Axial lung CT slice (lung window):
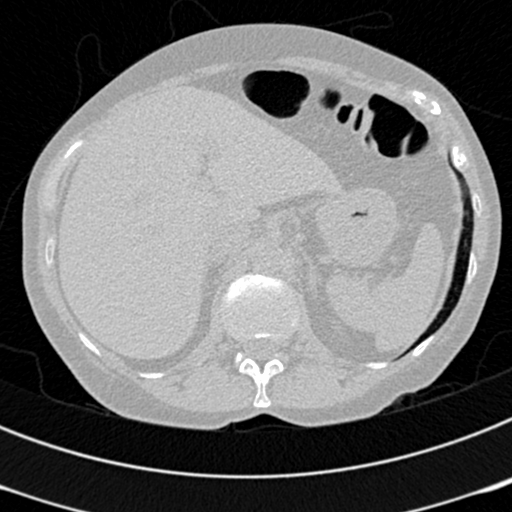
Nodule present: no